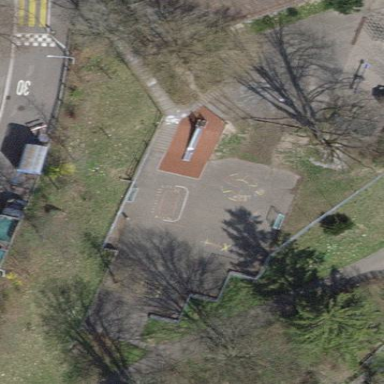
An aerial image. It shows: Kindergarten.